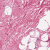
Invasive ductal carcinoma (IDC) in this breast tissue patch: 0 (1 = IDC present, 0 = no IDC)